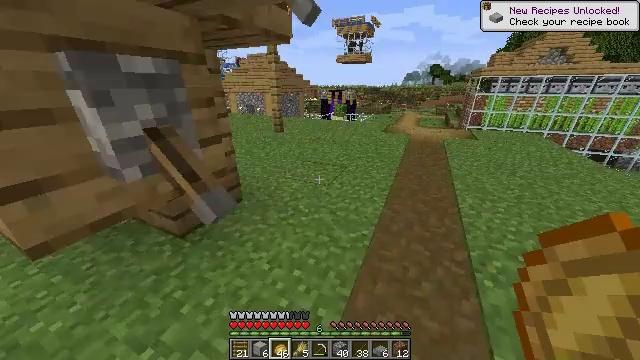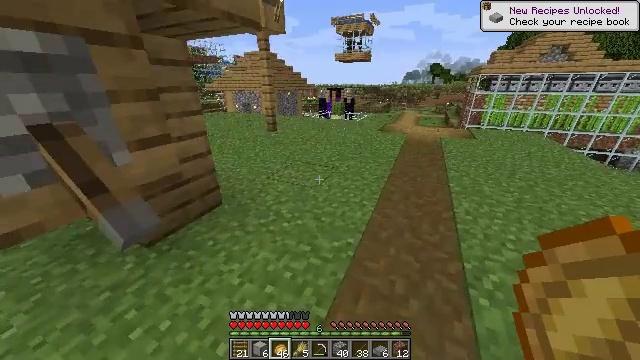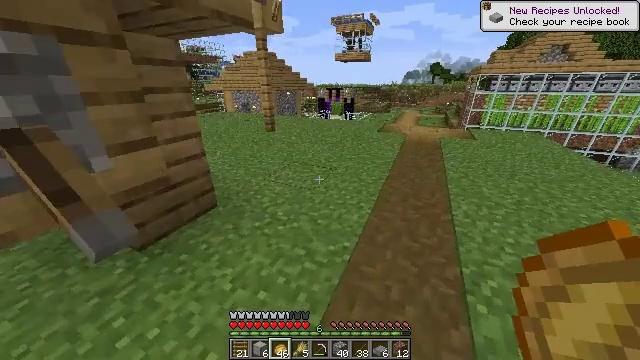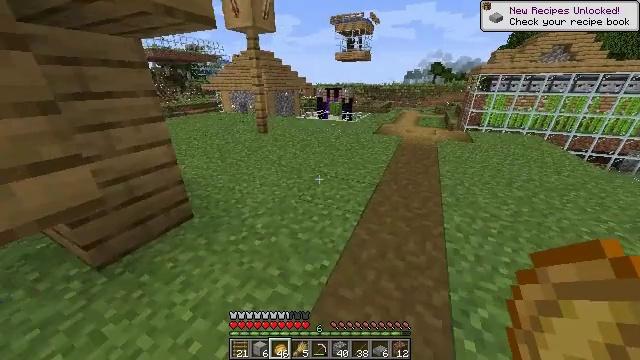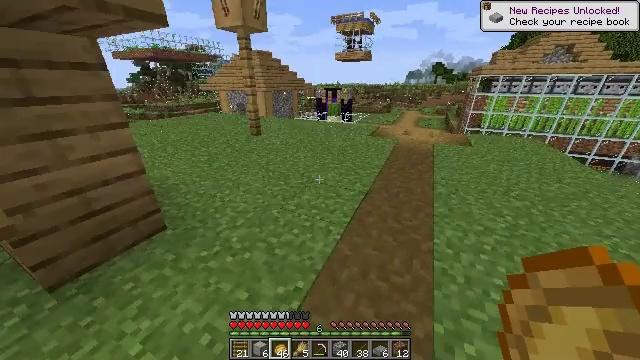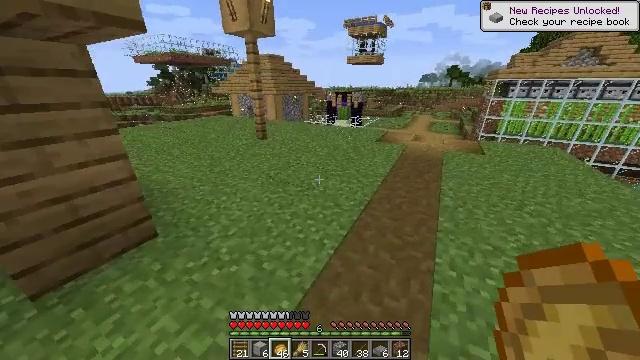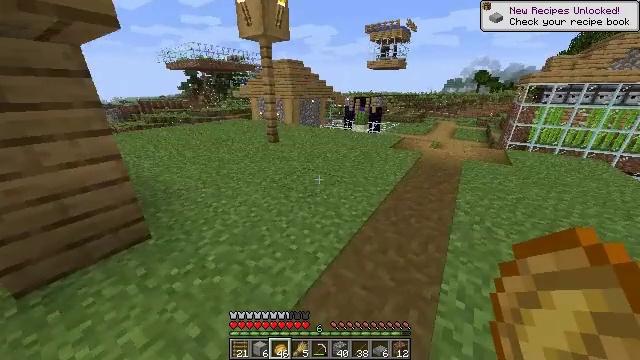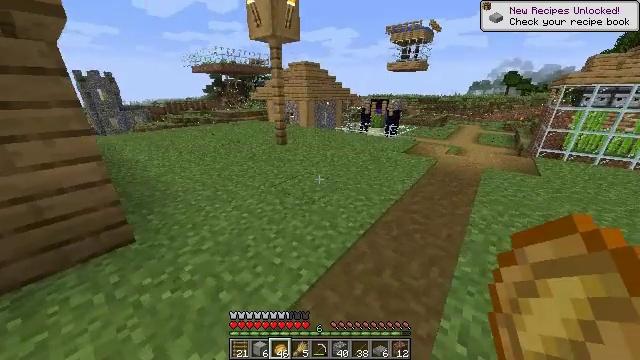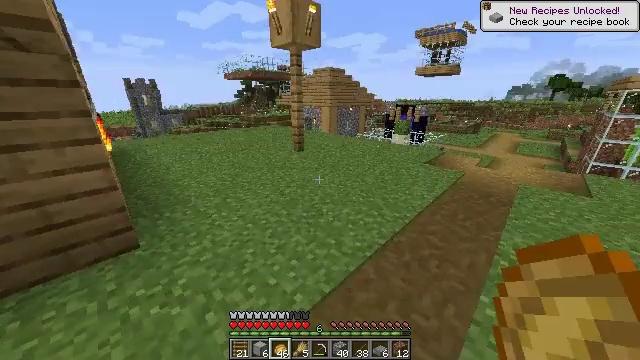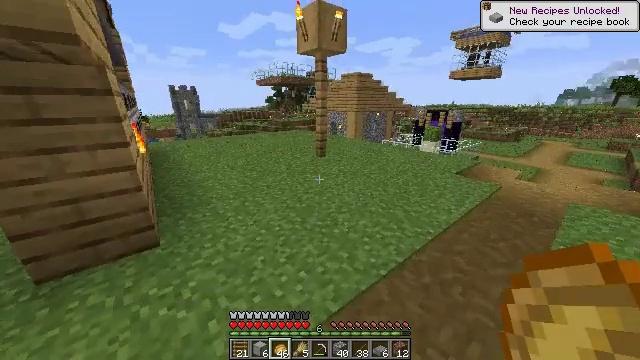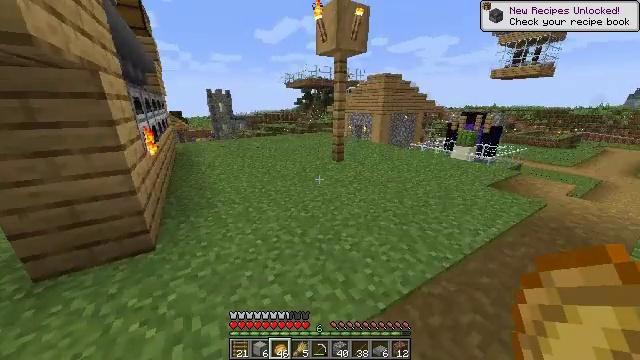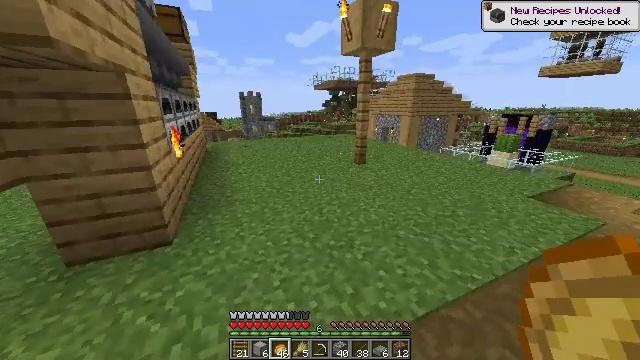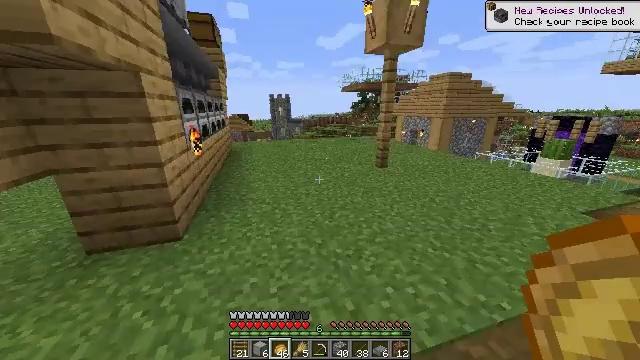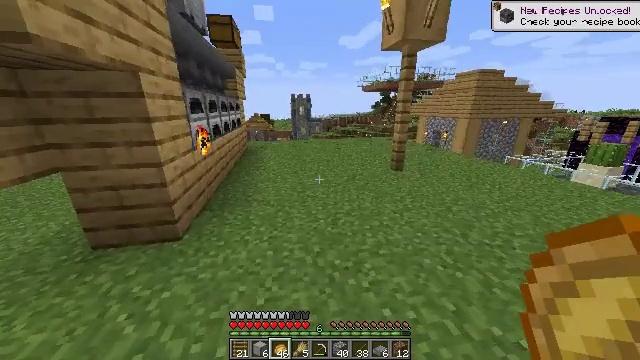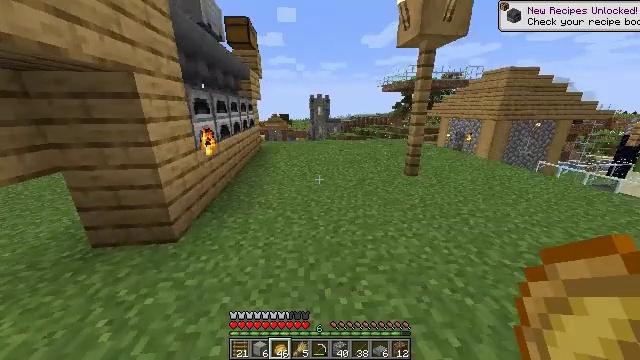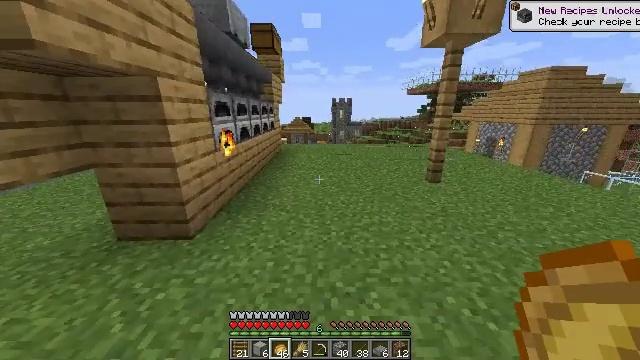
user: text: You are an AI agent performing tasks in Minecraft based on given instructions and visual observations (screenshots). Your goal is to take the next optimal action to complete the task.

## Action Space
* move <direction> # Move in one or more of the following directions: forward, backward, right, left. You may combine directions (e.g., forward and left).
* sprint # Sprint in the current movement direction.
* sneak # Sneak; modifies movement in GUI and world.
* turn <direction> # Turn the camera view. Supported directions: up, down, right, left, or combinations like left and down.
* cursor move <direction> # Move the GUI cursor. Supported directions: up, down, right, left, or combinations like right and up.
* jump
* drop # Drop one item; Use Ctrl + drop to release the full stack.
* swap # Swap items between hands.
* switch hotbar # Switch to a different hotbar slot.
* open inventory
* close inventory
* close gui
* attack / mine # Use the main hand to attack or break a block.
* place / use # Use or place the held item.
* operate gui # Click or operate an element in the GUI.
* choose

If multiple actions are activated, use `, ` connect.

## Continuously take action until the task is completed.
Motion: motion action
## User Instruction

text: Combine materials in the crafting table to get a smooth stone slab.
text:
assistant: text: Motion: move forward and move right, sprint
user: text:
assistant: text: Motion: move forward and move right, sprint
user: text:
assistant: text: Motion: move forward and move right, sprint
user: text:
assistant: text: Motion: move forward and move right, sprint
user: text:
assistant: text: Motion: move forward and move right, sprint, turn left
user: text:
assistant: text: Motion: move forward and move right, sprint, turn left
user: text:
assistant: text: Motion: move forward and move right, sprint, turn left
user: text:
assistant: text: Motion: move forward and move right, sprint, turn left and up
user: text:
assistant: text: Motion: move forward and move right, sprint, turn left and up
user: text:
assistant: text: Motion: move forward and move right, sprint, turn left
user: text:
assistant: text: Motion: move forward and move right, sprint, turn left
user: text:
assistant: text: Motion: move forward and move right, sprint, turn left
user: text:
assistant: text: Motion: move forward and move right, sprint, turn left
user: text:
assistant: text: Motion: move forward and move right, sprint, turn left
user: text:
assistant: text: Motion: move forward and move right, sprint, turn left
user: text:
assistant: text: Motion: move forward and move right, sprint, turn left and up
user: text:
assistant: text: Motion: move forward and move right, sprint, turn left
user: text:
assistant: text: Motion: move forward and move right, sprint, turn left
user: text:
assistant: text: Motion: move forward and move right, sprint, turn left
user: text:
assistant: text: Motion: move forward and move right, sprint, turn left and up
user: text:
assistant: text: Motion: move forward and move right, sprint, turn left and up
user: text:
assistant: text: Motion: move forward and move right, sprint, turn left and up
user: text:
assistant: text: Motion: move forward and move right, sprint, turn left and up
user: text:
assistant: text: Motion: move forward and move right, sprint, turn left and up
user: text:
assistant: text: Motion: move forward and move right, sprint, turn left
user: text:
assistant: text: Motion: move forward and move right, sprint, turn left
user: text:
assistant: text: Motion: move forward and move right, sprint, turn left
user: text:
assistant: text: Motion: move forward and move right, sprint, turn left
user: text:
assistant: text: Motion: move forward and move right, sprint, turn left
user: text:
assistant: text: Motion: move forward and move right, sprint, turn left